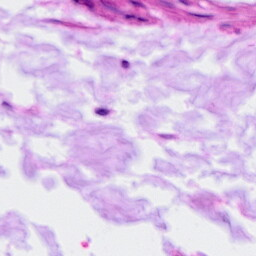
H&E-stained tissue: Ovarian